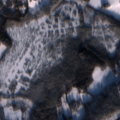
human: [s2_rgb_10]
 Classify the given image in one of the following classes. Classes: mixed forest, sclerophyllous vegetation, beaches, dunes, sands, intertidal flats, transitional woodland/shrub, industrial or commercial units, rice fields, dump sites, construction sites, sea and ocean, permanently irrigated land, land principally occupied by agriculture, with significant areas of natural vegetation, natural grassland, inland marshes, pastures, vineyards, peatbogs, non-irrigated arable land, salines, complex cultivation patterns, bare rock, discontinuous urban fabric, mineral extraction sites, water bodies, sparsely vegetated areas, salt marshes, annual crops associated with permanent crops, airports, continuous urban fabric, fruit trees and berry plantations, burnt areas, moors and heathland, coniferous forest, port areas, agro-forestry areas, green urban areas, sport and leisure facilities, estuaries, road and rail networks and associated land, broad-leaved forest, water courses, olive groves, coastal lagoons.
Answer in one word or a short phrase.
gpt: land principally occupied by agriculture, with significant areas of natural vegetation, coniferous forest, mixed forest, transitional woodland/shrub